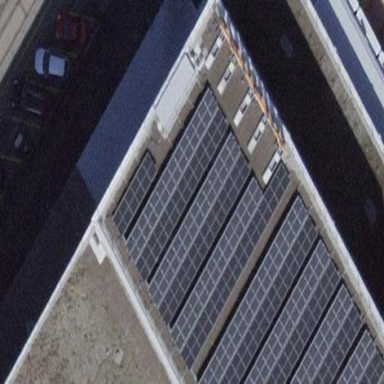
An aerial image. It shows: Solar power generator.